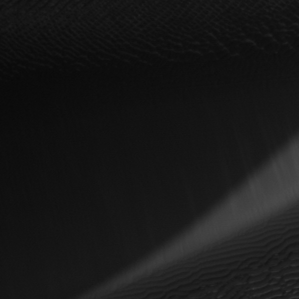
Label: frost